Field crop: maize
Growth stage: 2
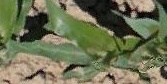
Species: maize